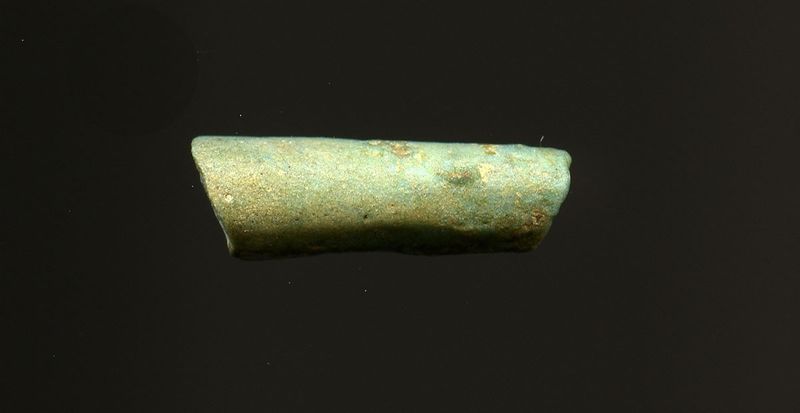
Titel: Fragment eines Glasstabes
Standort: Hamburg
Institution: Museum für Kunst und Gewerbe Hamburg
Schlagwörter: glas, antike, geschnitten, kaiserzeit, gepresst, gefäß, frühe kaiserzeit, prinzipat, römische, mittlere, späte